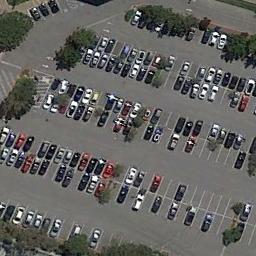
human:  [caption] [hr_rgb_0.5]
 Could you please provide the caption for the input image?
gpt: The parking lot has some neatly arranged cars of different colors .

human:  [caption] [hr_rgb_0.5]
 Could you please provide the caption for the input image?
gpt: The parking lot is full of cars next to some trees .

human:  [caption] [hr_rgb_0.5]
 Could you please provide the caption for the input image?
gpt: There are many cars in the parking lot .

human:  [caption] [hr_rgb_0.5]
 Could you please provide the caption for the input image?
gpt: Six rows of cars were parked in the parking lot .

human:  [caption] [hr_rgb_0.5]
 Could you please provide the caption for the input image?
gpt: There are many cars and some green bushes on the parking lot .